Interaction volume radius: 5 \u00c5
Interaction volume height: 20 \u00c5
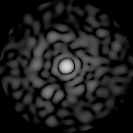
Disorder parameter: 0.7948